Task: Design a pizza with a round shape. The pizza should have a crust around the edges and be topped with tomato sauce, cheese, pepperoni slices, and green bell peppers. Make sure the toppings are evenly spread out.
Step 690:
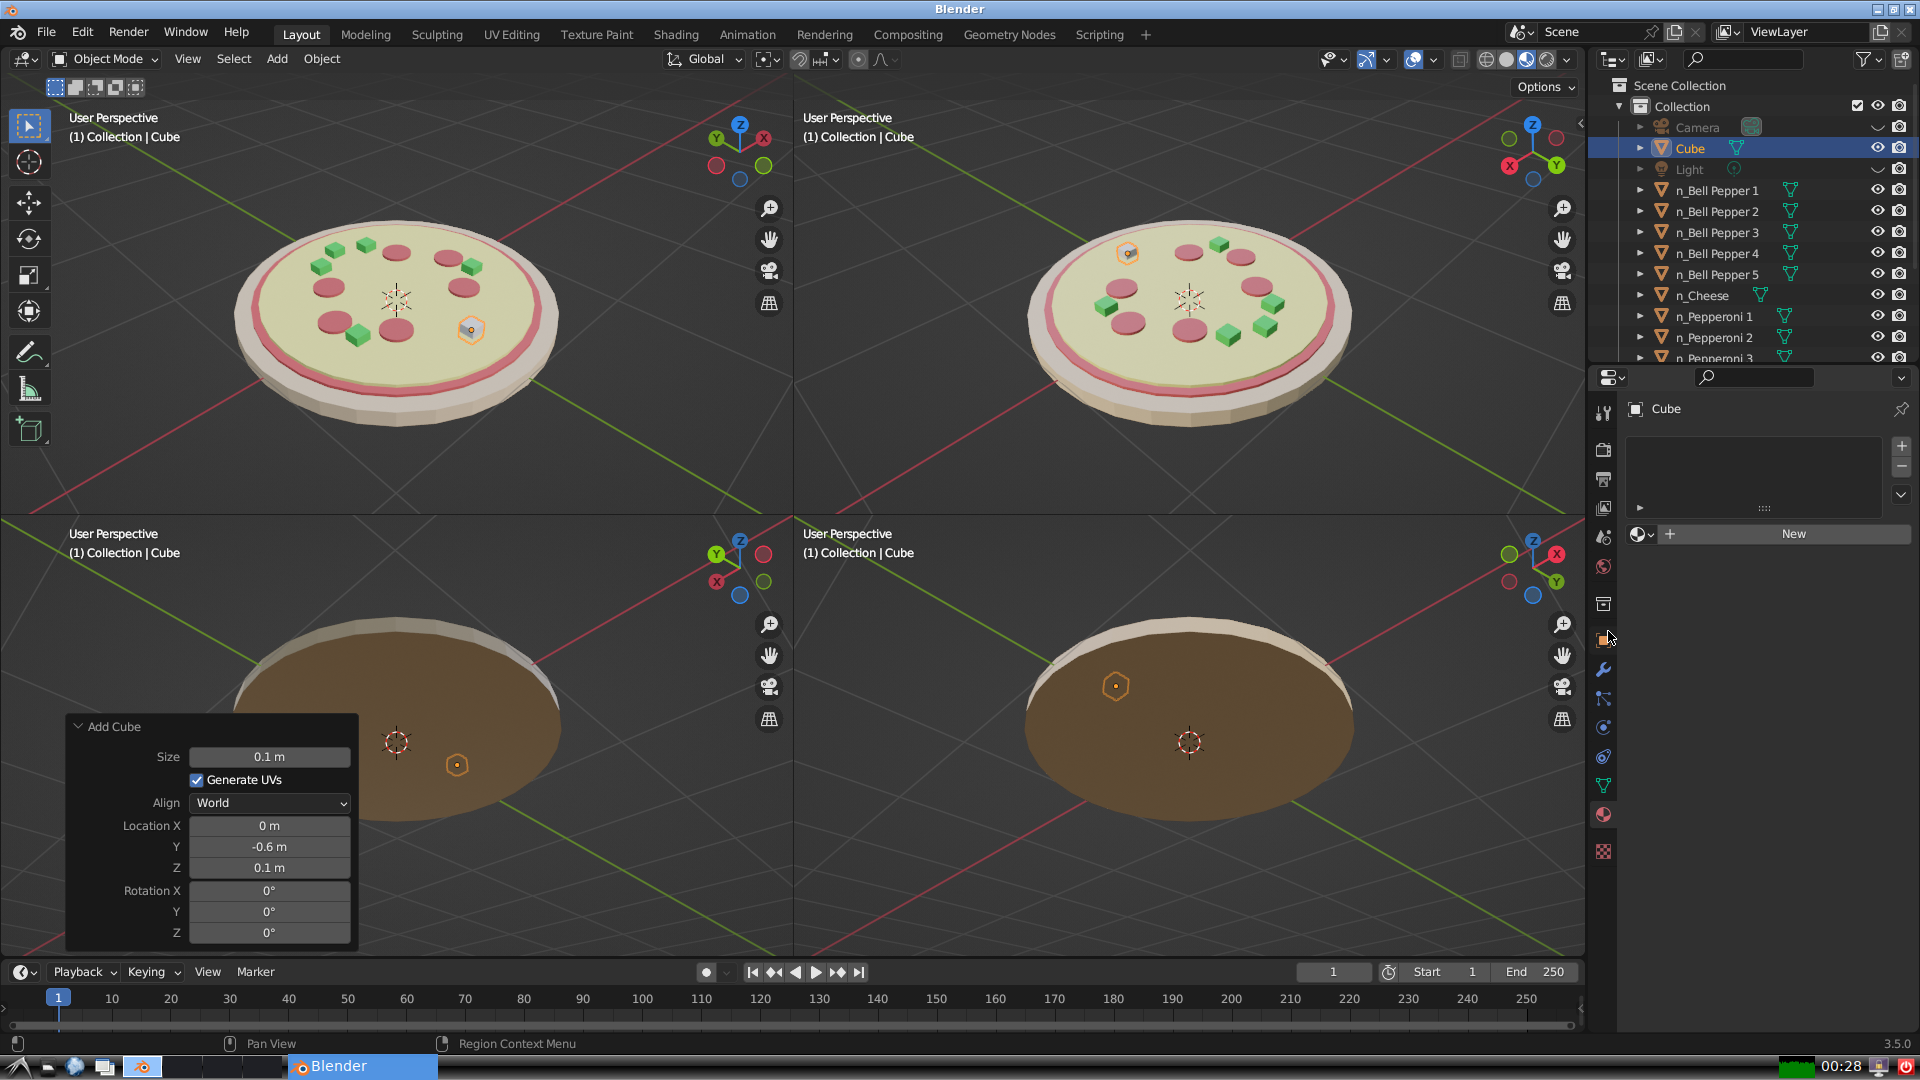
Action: click: no